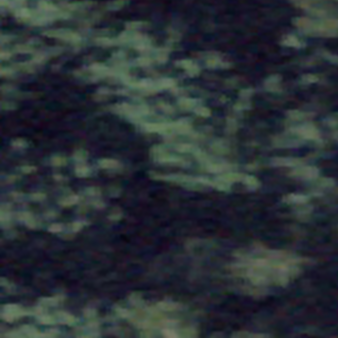
Label: other